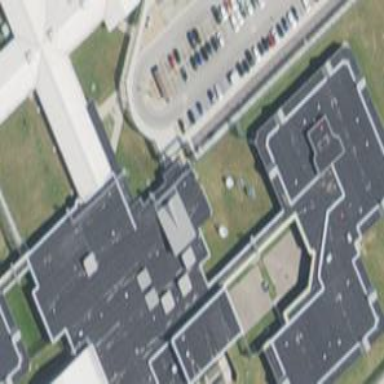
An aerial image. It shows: Prison.